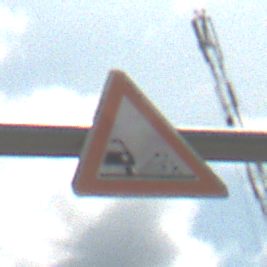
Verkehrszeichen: SplittSchotter
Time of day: Midday
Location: Outdoor (Suburban)
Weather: PartlyCloudy
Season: Summer
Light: Natural